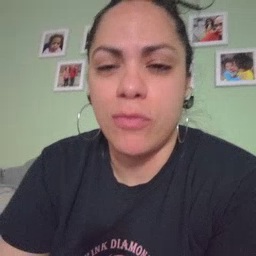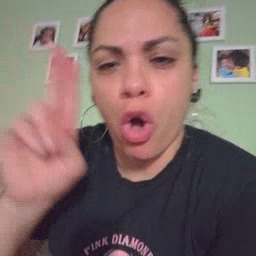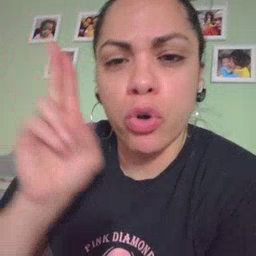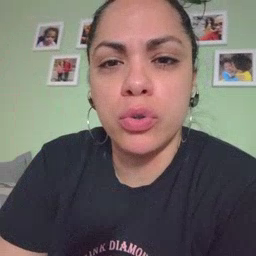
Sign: uncle